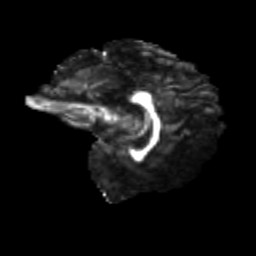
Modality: FA
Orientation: sagittal
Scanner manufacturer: siemens
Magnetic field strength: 3 T
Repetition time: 9.2 s
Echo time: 0.084 s